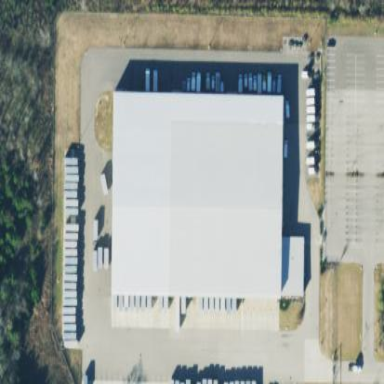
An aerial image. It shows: Industrial area with post depot. The industrial site is used as distributor.